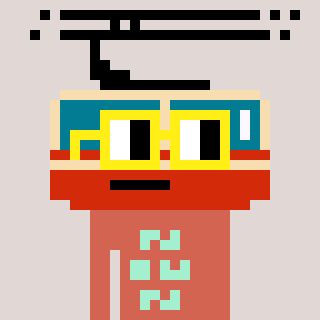
a pixel art character with square yellow glasses, a tram wagon-shaped head and a peachy-colored body on a warm background